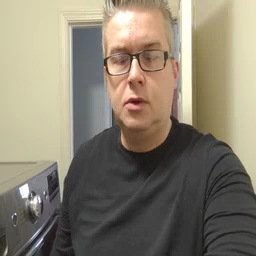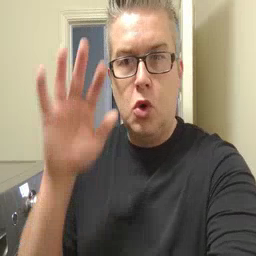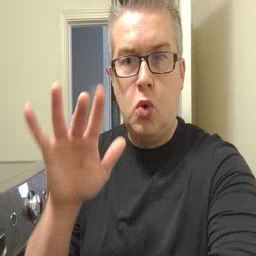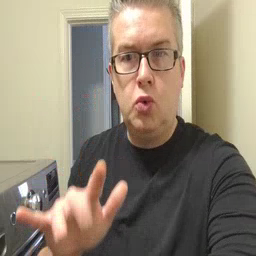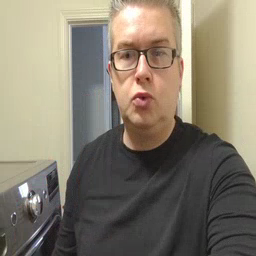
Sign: snow